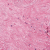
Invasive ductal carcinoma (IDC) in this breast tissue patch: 0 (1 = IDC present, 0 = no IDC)